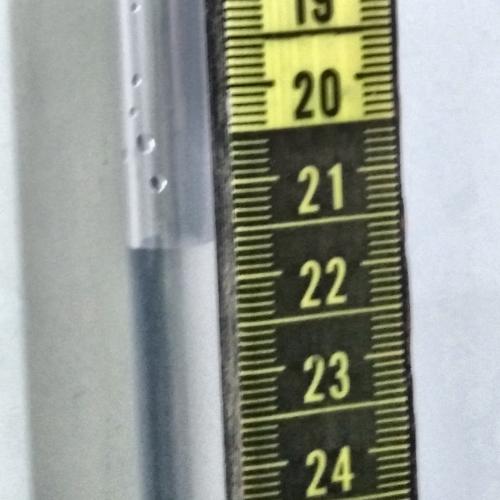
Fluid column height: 21.6 cm